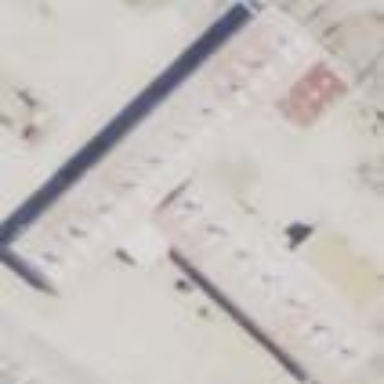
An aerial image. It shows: Industrial building.